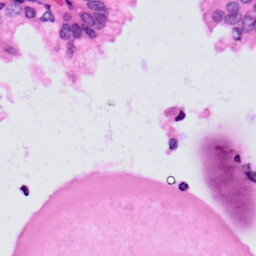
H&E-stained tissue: Prostate